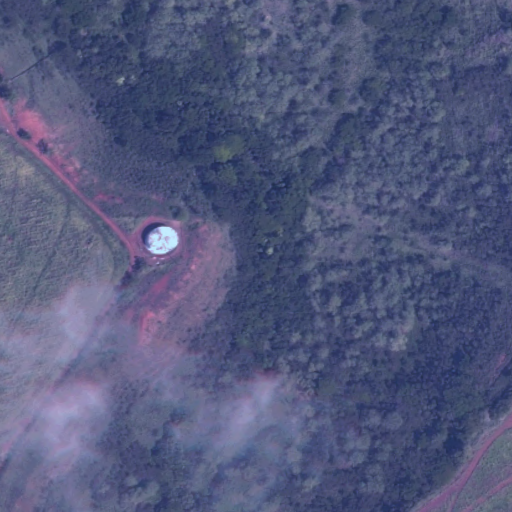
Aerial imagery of valley in Hawaii named Waikai Valley containing only unknown